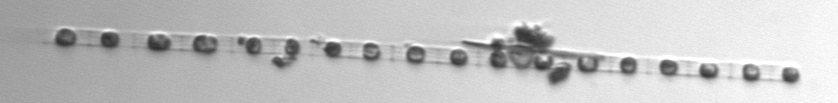
Label: Skeletonema